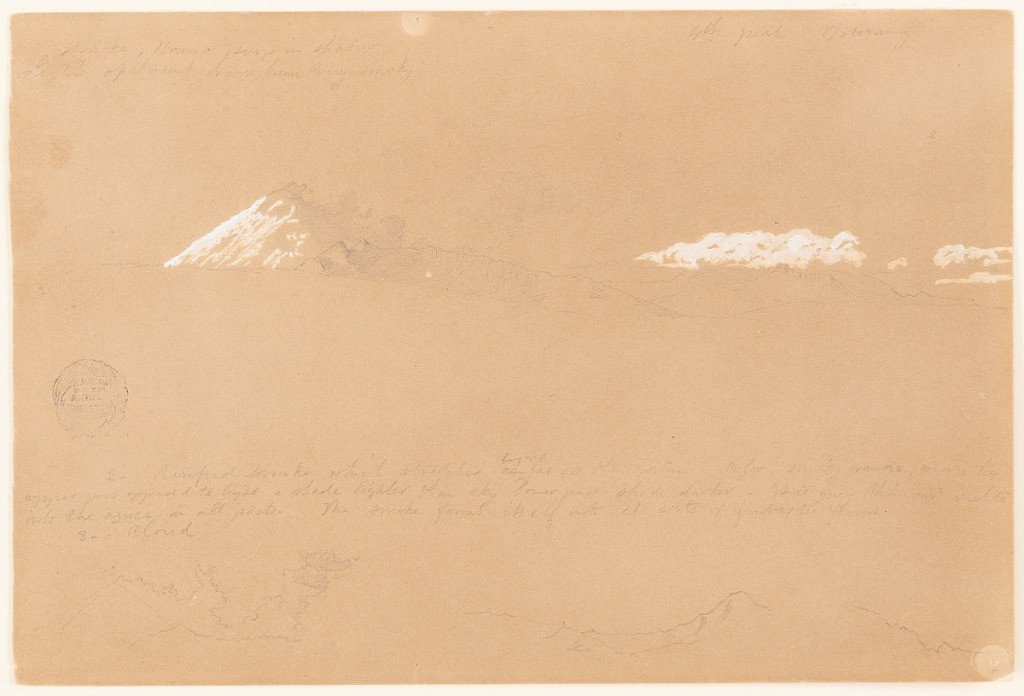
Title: Cotopaxi at Morning from the Panecillo, Quito, Ecuador
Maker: Frederic Edwin Church, American, 1826–1900
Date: June 24, 1857
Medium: Graphite, brush and white gouache on tan wove paper
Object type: Drawing
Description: Landscape sketch with multiple views of the volcano Cotopaxi in Ecuador. In upper portion, the steaming volcano rises from behind other hills and mountains. More distant mountain visible at right, crowned in clouds. Clouds and snow on Cotopaxi's slopes rendered in white gouache. In lower half, outline of Cotopaxi with steam visible at left; at right, outline of other distant mountain.